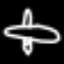
Label: airplane